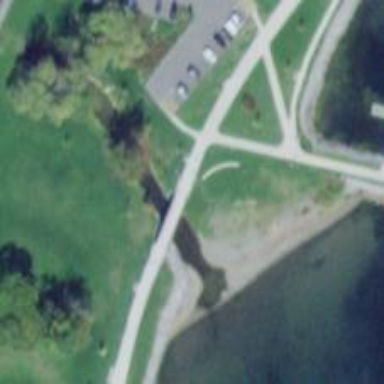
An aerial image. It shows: Path on bridge.